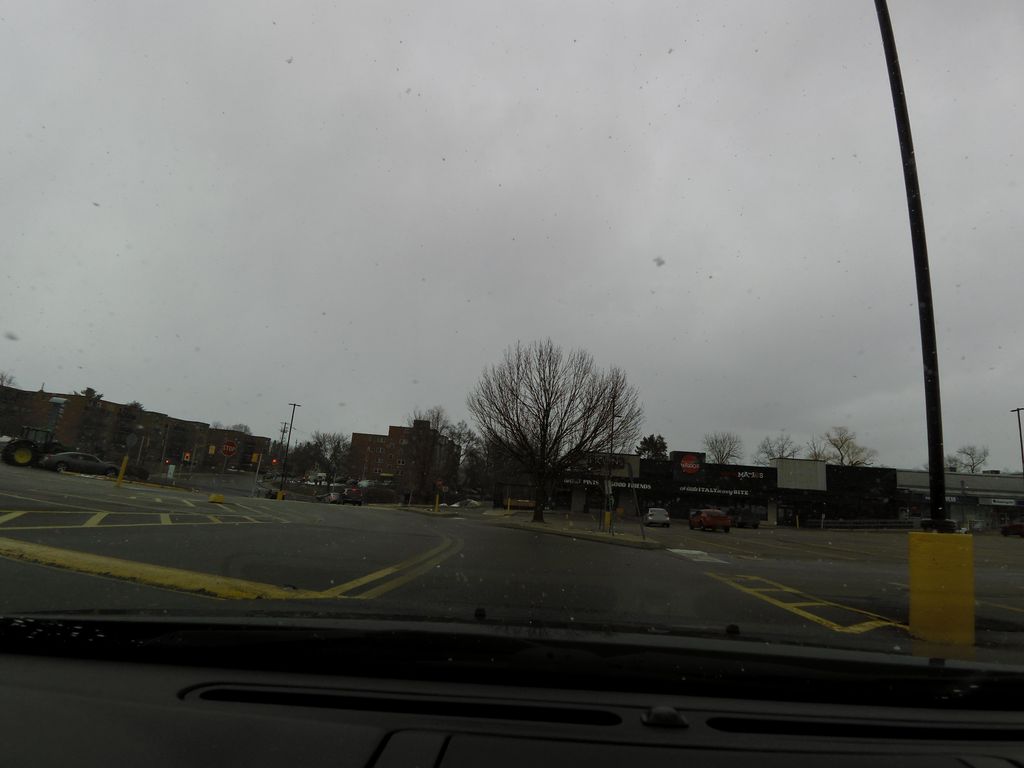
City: hamilton